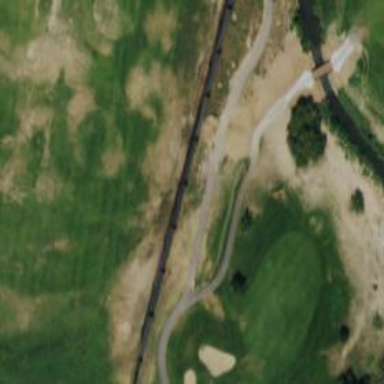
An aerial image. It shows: Track that serves as golf cart path.